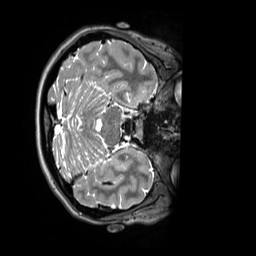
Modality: T2w
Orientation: axial
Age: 20
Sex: female
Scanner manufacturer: siemens
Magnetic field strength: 3 T
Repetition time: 3.2 s
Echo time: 0.408 s